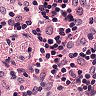
Metastatic tissue present: no